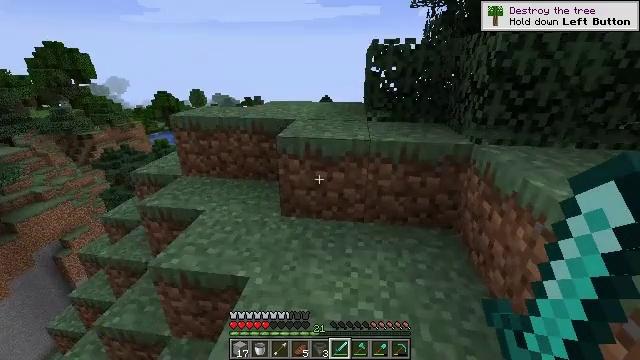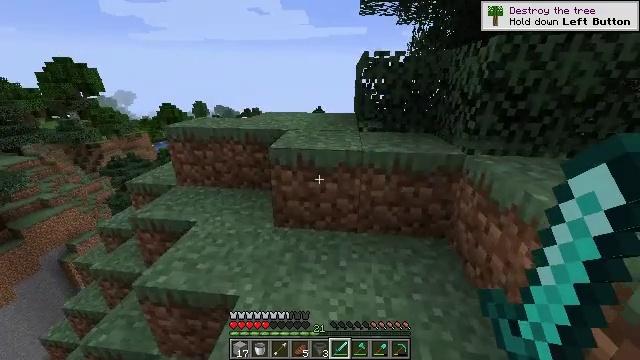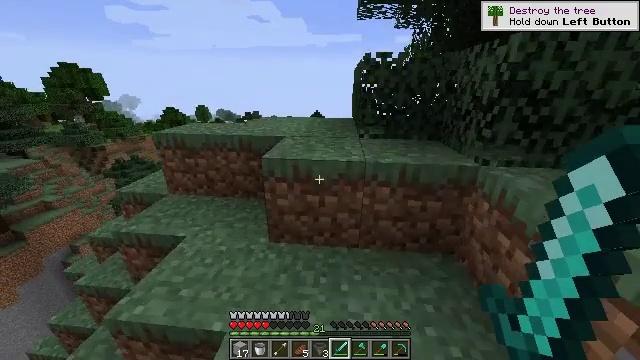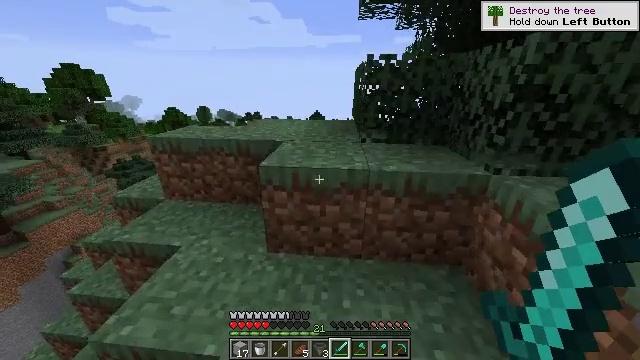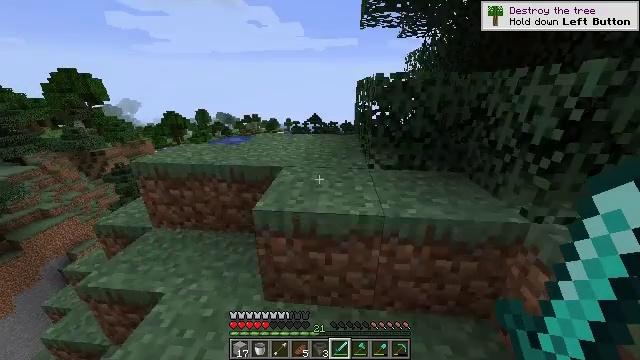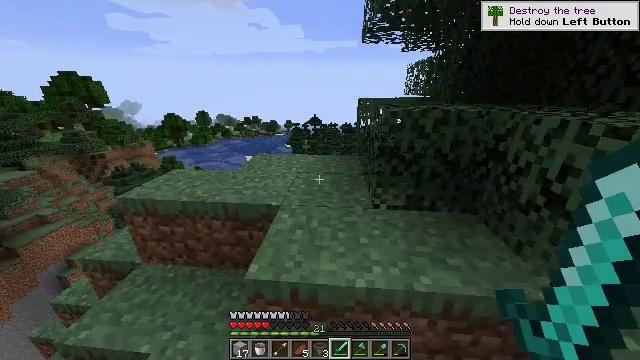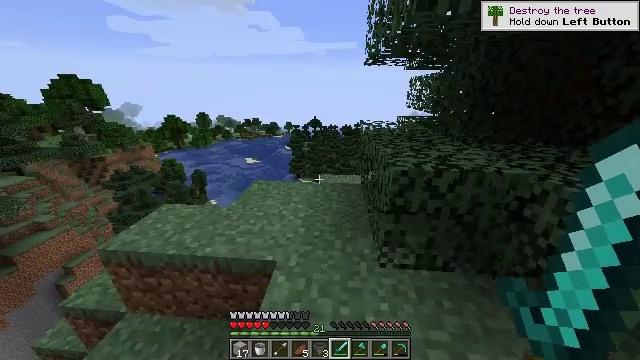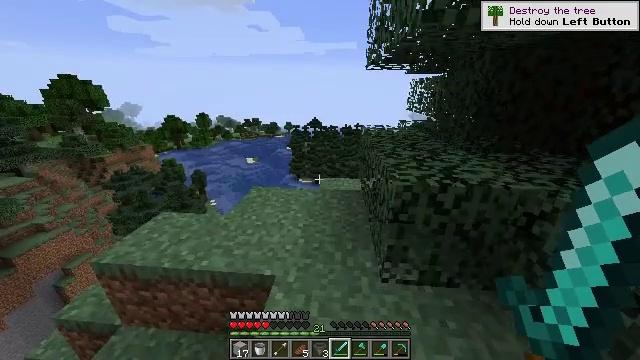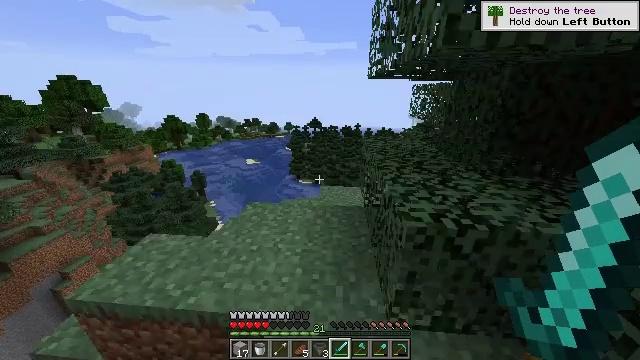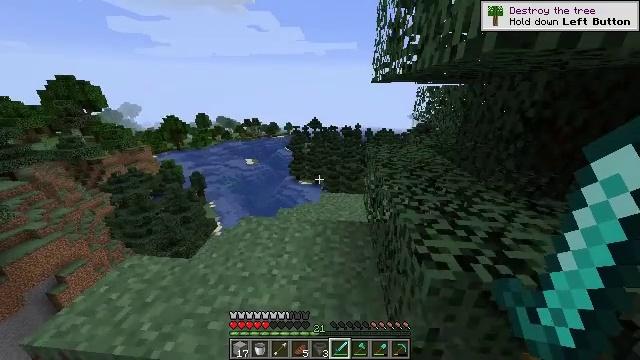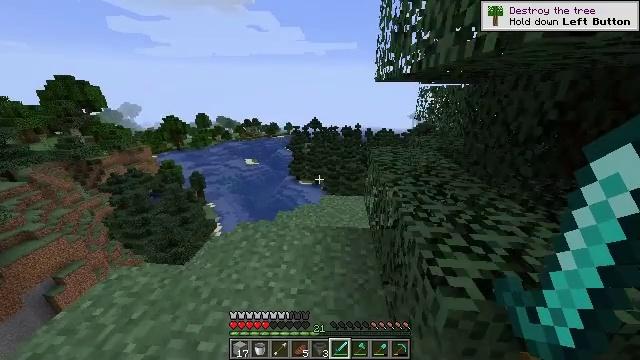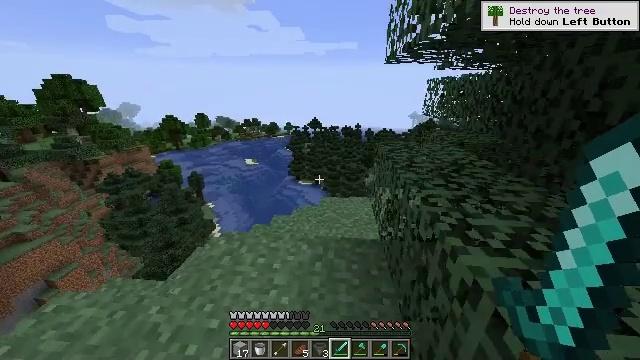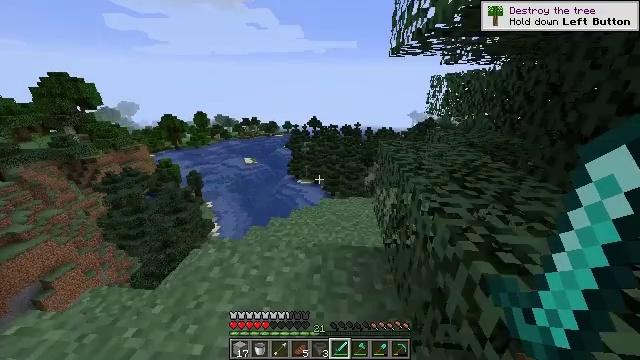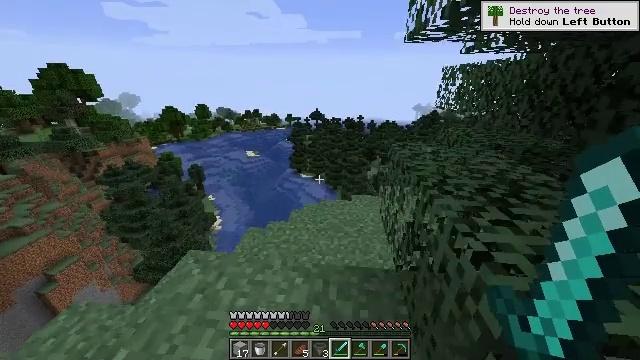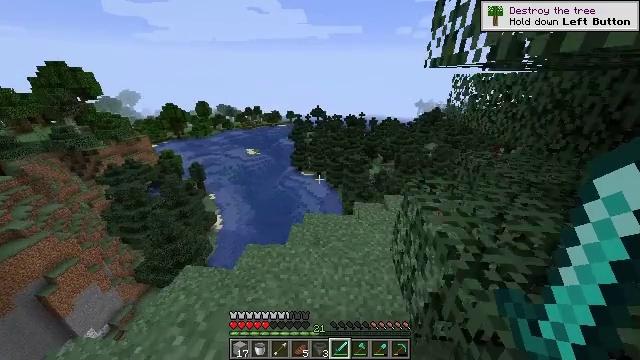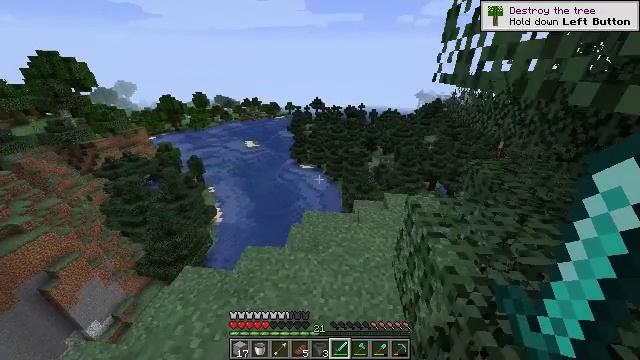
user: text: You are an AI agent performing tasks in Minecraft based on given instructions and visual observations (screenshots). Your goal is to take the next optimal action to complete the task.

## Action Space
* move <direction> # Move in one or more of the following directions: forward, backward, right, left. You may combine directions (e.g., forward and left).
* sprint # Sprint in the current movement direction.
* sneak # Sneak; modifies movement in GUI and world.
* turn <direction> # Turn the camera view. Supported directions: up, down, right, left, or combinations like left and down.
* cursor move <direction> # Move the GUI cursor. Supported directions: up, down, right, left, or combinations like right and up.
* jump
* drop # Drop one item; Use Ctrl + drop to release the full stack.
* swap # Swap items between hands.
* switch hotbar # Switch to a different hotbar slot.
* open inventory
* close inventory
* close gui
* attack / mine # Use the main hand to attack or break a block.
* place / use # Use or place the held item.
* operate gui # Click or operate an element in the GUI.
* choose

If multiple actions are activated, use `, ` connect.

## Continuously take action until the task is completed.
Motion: motion action
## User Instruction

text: Break the large fern to clear the space.
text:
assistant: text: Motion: move forward, sprint, turn right
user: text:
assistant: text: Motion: move forward, sprint
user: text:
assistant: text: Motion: move forward, sprint
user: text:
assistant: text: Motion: move forward, jump
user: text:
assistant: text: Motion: move forward, jump
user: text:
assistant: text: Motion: move forward, jump
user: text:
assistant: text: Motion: move forward, jump
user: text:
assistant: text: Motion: move forward, jump
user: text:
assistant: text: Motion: move forward, jump
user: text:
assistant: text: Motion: move forward, jump
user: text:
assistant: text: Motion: move forward, jump
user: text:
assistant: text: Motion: move forward, jump
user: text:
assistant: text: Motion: move forward, turn down, jump
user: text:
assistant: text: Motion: move forward, jump
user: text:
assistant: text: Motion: move forward, turn down, jump
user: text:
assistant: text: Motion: turn down
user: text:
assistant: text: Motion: turn down
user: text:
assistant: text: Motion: turn down
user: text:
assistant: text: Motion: no_op
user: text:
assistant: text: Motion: no_op
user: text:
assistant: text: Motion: no_op
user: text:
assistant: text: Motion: turn down
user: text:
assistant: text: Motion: turn right and down
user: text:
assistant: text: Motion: turn right and down
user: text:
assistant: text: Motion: move left, turn right and down
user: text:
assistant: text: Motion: move left, turn right and down
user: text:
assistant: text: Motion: no_op
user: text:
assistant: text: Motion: no_op
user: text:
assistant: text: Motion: no_op
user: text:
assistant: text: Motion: no_op